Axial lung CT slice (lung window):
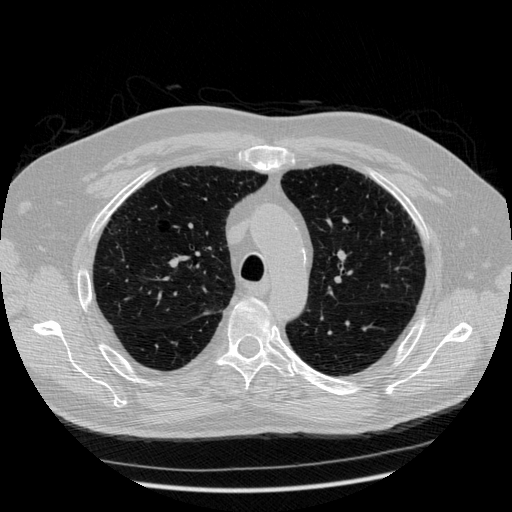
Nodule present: no